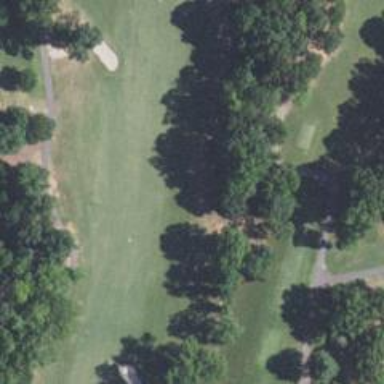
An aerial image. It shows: View of golf hole.